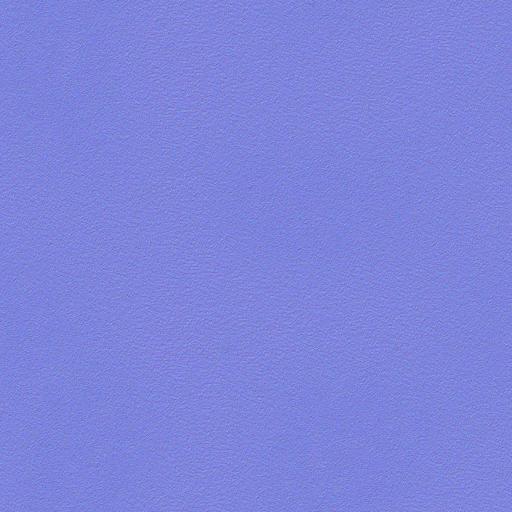
carpet dark fabric floor grey mat rug